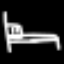
Label: bed